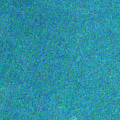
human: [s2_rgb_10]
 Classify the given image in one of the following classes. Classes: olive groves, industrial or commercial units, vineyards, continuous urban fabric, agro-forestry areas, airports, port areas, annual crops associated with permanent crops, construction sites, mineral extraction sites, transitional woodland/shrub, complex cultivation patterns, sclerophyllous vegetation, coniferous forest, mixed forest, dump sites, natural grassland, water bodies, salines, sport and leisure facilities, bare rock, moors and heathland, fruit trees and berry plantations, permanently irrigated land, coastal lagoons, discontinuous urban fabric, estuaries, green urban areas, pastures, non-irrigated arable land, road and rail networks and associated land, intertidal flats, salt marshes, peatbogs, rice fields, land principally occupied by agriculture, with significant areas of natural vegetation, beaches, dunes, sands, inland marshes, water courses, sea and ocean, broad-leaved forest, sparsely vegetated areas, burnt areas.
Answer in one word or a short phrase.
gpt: sea and ocean